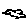
Label: bird